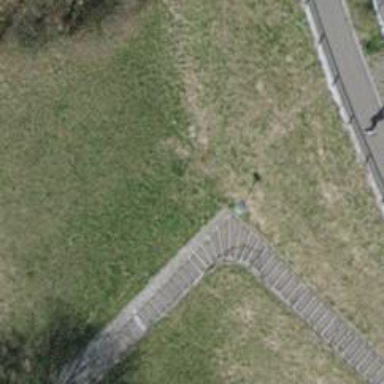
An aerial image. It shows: Asphalt steps along the road.